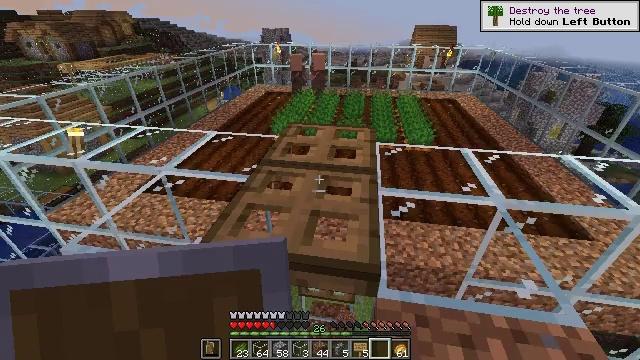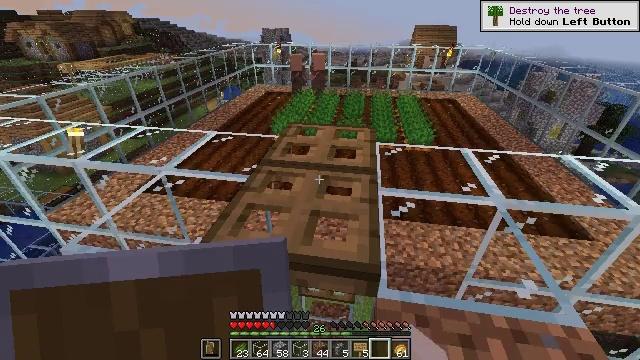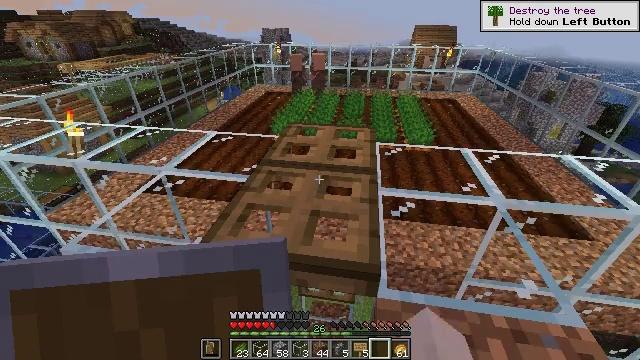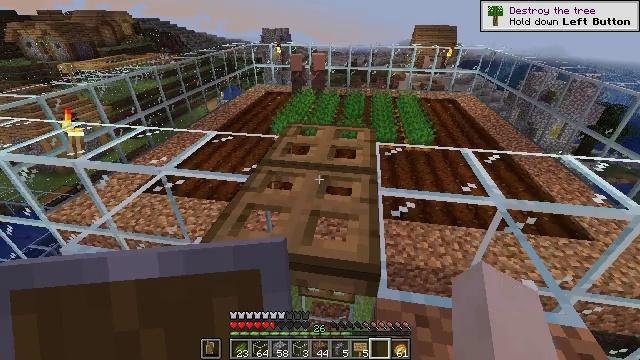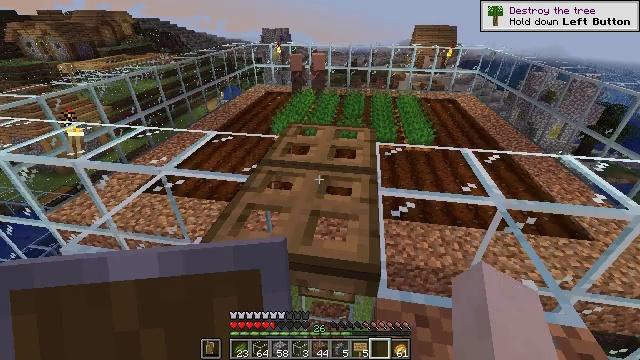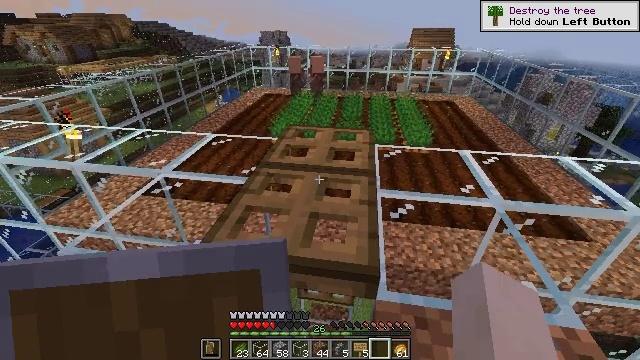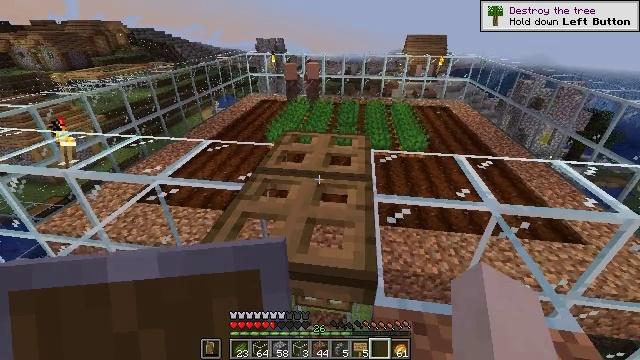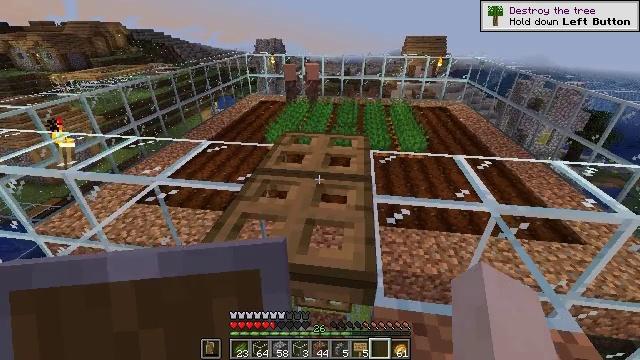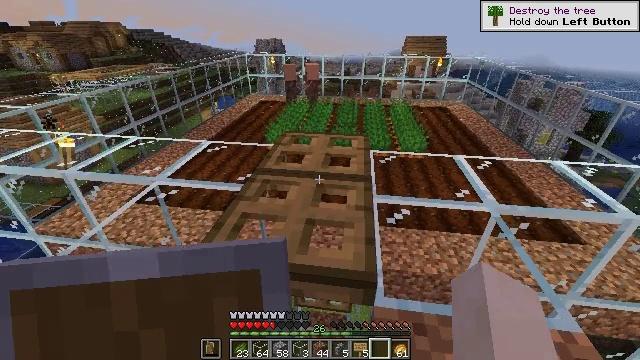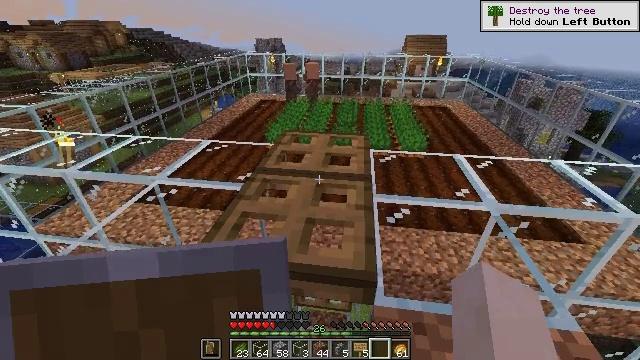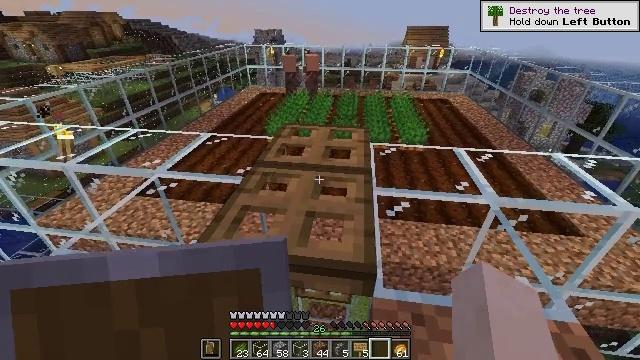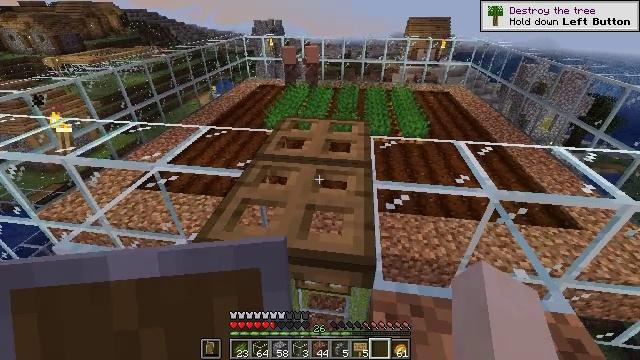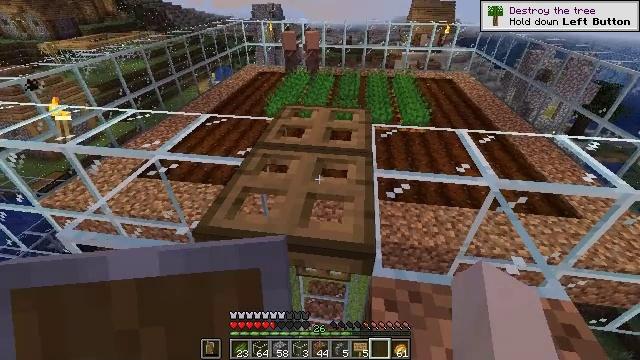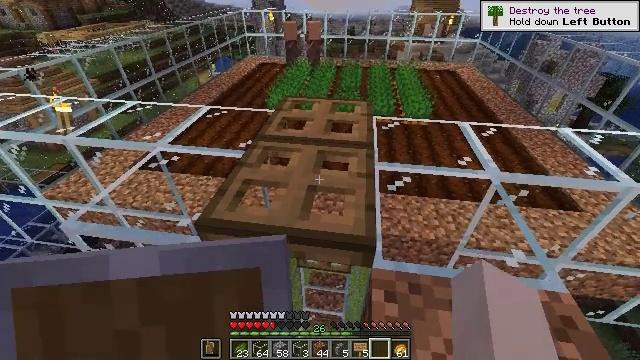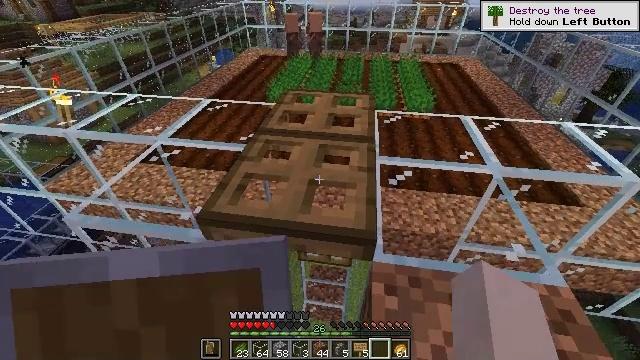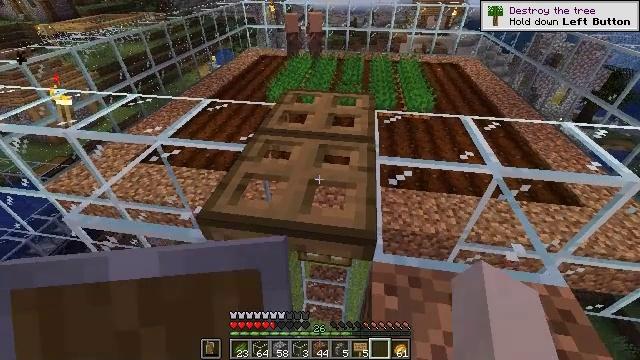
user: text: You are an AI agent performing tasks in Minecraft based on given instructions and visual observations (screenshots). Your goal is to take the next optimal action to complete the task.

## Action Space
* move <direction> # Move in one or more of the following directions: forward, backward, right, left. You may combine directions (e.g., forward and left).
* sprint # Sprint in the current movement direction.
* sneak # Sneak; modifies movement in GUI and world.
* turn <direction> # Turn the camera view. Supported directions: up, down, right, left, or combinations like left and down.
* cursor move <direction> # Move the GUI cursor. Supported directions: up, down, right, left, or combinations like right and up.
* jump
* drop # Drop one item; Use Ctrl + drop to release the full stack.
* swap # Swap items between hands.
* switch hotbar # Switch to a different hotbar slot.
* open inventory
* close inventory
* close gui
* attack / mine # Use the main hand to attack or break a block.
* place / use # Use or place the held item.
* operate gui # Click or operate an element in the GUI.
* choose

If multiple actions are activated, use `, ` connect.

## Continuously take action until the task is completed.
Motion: motion action
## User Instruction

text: Remove the oak trapdoor from its place.
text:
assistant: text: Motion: sneak
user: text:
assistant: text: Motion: sneak
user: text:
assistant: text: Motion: sneak
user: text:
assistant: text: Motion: sneak
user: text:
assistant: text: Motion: sneak
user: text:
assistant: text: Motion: sneak, turn up
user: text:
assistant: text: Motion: sneak
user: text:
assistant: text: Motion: sneak
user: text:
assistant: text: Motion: sneak
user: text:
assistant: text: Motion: sneak, turn down
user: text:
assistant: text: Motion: sneak, turn down
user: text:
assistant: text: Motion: sneak, turn down
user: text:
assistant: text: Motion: sneak, turn down
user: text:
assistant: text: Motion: sneak, turn down
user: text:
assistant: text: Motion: sneak
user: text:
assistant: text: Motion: sneak
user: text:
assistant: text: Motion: move forward and move right, sneak
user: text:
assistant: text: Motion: move forward and move right, sneak
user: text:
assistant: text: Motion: move forward and move right, sneak
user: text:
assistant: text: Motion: sneak
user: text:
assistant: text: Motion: sneak
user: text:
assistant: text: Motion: sneak
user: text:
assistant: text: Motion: sneak
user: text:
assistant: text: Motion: sneak
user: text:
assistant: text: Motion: sneak
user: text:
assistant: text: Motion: sneak
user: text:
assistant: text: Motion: sneak, turn left
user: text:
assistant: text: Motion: sneak, turn left
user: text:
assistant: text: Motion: sneak, turn left and down
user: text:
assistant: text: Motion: sneak, turn down